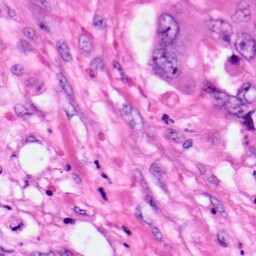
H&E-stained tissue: Pancreatic